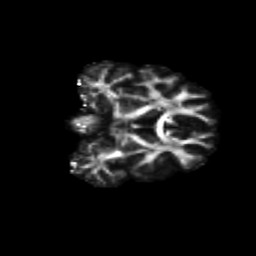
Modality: FA
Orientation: coronal
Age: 56
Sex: female
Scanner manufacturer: siemens
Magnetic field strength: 3 T
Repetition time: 4.71 s
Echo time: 0.0906 s